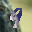
Label: 9